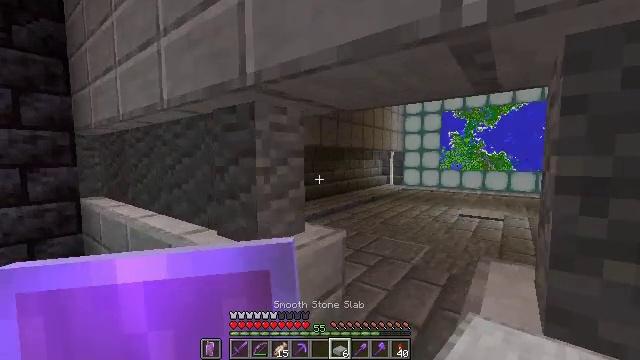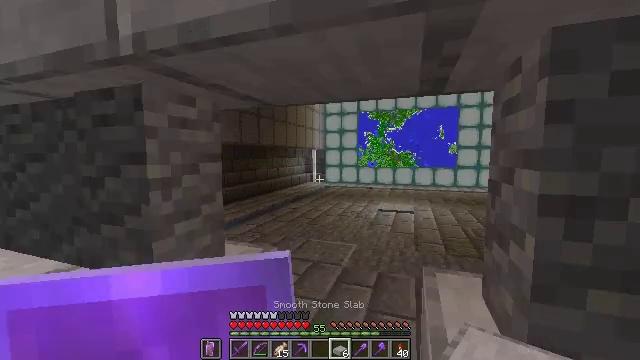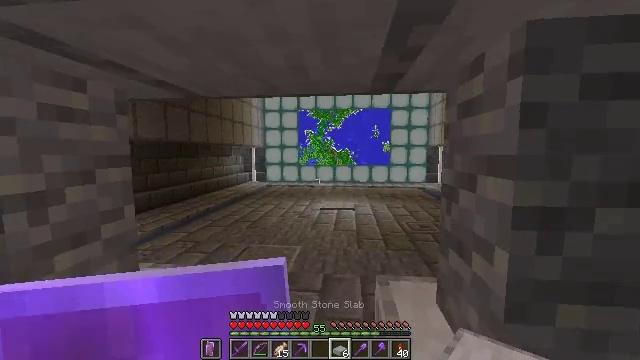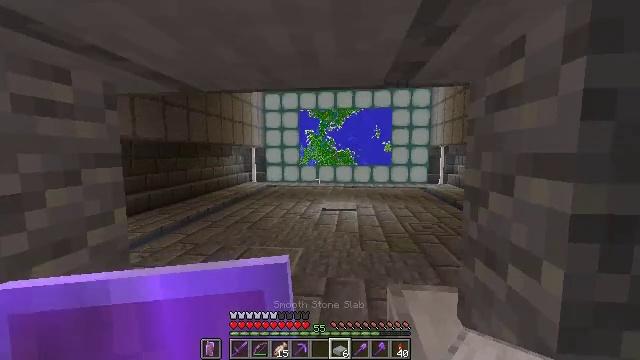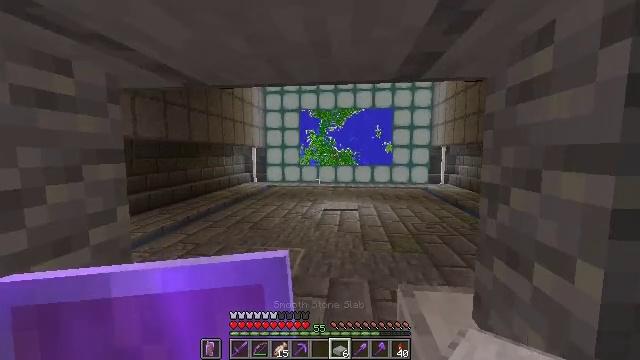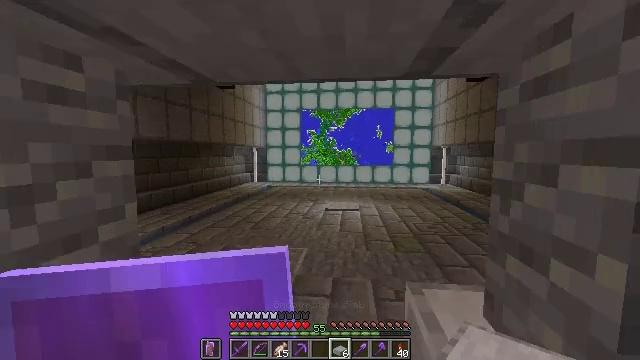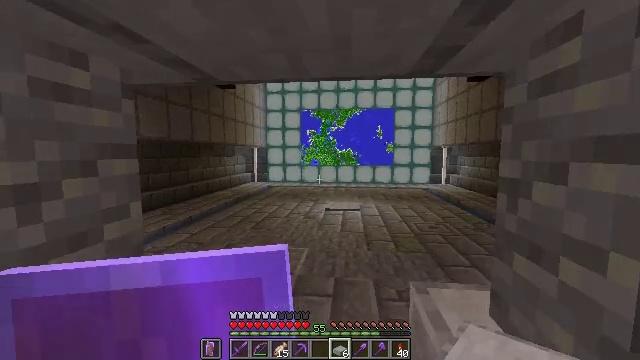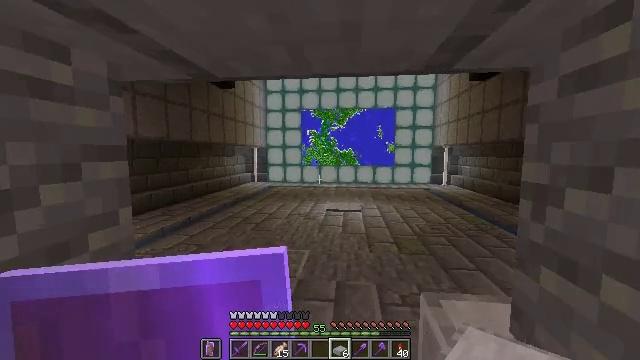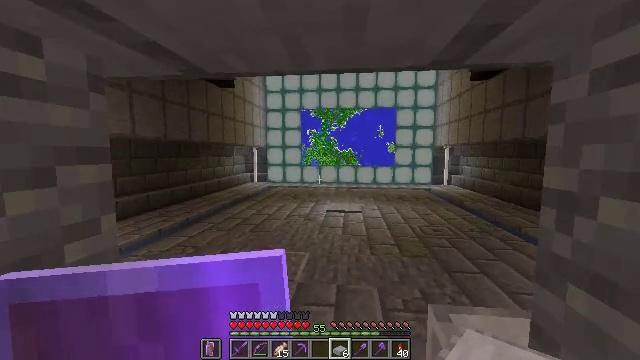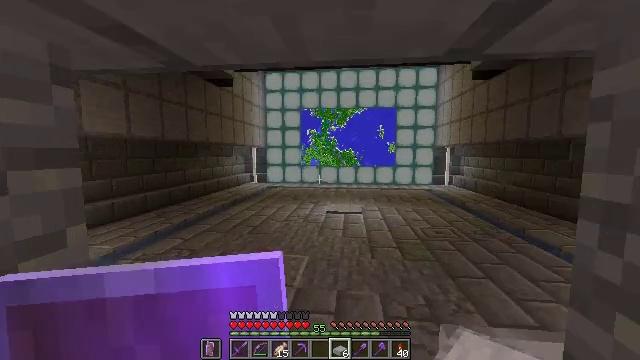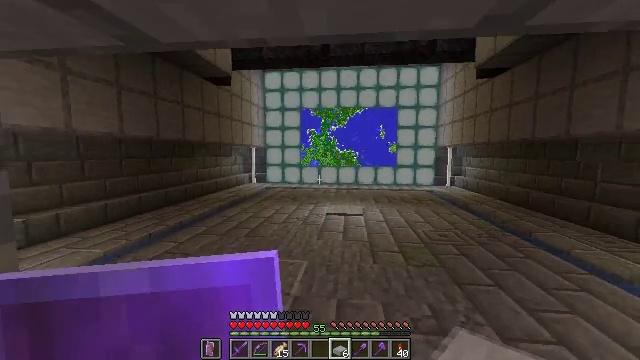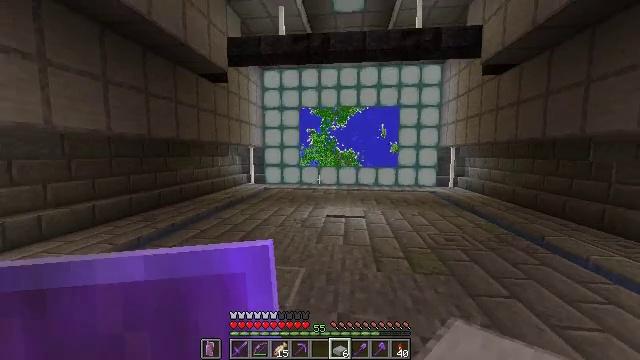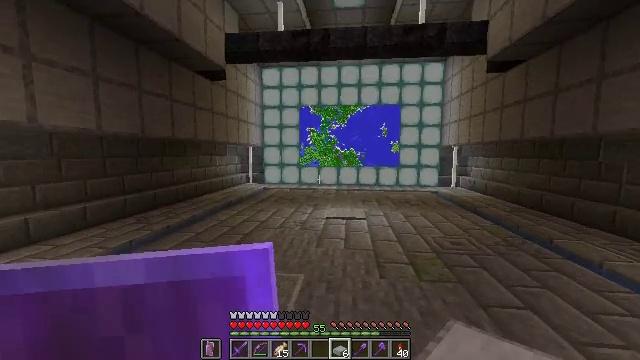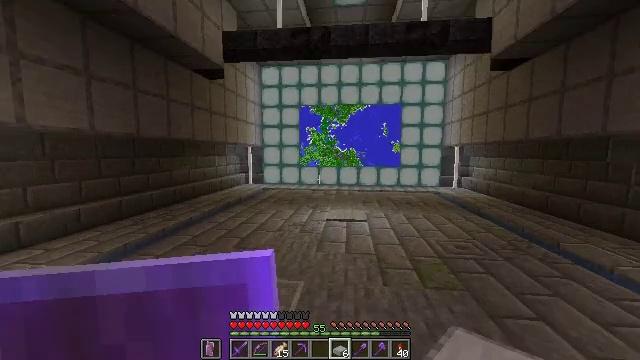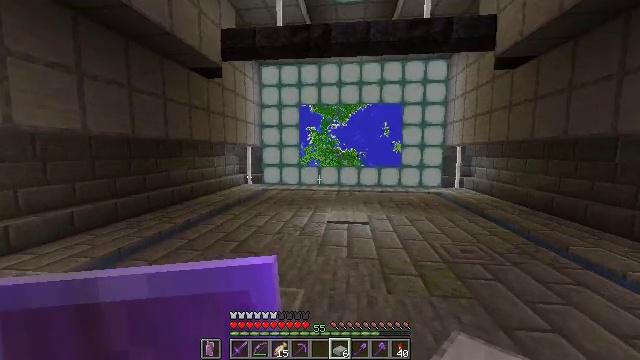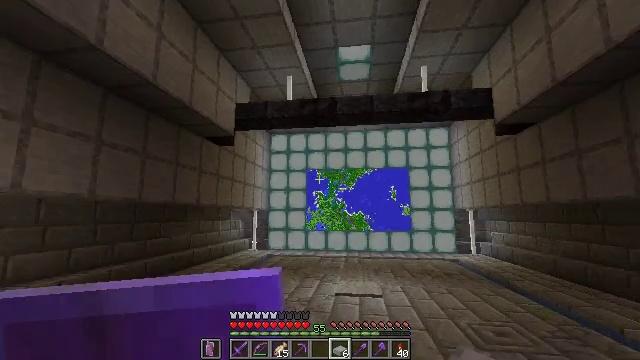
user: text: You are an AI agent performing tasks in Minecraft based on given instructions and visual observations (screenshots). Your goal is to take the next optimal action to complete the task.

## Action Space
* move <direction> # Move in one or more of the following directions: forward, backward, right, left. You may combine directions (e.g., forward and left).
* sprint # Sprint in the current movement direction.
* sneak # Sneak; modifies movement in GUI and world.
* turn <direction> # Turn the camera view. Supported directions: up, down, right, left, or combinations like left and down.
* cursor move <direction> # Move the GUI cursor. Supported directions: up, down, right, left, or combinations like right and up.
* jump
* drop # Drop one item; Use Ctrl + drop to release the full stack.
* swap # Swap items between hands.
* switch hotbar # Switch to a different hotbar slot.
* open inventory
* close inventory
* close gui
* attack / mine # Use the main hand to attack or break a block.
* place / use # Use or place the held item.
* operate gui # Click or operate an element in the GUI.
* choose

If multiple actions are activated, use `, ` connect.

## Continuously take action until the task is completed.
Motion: motion action
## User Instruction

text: Get smooth stone for building.
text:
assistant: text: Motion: move forward, turn right
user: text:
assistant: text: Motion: move forward, turn right
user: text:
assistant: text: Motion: move forward
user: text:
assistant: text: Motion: move forward
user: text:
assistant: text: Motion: move forward
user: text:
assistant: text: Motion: move forward
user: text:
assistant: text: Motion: move forward
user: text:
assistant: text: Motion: move forward
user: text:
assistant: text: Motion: move forward
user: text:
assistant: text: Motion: move forward
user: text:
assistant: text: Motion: move forward
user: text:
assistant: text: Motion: move forward
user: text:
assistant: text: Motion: move forward
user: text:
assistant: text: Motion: move forward
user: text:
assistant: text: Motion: move forward, turn left and up
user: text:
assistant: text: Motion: move forward, turn up
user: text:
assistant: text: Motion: move forward
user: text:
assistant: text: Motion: move forward, turn right and up
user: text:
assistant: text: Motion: move forward
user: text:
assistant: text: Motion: move forward
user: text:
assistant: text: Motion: move forward
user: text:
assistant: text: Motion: move forward
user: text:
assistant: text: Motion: move forward
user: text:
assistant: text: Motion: move forward
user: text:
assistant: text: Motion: move forward
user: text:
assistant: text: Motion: move forward
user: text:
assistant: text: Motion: move forward
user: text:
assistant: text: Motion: move forward
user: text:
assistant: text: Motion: move forward, turn right and up
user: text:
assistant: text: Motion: move forward, turn right and up